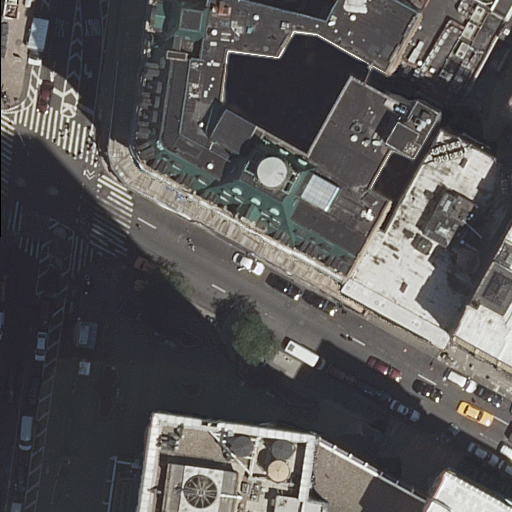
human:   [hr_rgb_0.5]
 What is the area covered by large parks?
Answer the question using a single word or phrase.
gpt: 0m2

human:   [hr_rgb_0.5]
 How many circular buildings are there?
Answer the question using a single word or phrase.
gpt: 0

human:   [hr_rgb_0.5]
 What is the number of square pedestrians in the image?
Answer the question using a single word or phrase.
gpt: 0

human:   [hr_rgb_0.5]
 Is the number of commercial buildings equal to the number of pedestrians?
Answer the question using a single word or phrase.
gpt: no

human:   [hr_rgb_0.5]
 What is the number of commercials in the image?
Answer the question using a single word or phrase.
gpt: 1

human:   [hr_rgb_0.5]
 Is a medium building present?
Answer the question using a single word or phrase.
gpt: yes

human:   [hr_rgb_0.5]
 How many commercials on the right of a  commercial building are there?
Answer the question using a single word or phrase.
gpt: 0

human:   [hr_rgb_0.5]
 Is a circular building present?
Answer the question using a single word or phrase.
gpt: no

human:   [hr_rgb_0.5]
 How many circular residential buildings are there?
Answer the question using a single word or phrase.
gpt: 0

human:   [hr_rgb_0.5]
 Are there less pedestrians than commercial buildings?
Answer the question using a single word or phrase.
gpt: yes

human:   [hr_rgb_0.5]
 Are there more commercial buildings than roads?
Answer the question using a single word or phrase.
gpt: no

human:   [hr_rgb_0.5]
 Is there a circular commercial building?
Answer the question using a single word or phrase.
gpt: no

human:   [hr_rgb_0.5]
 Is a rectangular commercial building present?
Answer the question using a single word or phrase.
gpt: yes

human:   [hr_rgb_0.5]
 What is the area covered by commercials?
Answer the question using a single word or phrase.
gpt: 3119m2

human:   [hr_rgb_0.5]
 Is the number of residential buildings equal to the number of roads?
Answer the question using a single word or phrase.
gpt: no

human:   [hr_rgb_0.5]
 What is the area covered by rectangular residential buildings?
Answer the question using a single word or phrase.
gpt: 555m2

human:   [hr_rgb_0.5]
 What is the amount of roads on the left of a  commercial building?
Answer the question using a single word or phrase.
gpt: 8

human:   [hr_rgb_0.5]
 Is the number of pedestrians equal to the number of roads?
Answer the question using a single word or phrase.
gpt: no

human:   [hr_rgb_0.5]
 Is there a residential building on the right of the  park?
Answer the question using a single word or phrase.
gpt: yes

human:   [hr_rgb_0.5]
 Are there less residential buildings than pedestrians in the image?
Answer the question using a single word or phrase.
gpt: no

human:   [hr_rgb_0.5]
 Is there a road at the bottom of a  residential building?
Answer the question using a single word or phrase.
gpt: yes

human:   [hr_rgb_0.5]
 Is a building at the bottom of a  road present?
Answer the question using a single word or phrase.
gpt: yes

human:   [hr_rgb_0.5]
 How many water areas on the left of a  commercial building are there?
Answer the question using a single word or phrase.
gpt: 0

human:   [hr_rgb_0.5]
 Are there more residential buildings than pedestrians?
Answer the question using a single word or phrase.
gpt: yes

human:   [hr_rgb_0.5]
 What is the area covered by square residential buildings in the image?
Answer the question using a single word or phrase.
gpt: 0m2

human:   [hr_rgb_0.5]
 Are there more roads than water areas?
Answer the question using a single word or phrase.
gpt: yes

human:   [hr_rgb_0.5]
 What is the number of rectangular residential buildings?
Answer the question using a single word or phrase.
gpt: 2

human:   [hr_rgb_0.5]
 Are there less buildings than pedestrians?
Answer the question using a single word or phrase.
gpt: no

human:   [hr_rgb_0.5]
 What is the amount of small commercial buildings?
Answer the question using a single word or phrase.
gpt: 3

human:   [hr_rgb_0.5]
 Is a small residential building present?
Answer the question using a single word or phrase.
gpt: yes

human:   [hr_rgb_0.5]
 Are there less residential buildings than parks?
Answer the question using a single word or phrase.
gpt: no

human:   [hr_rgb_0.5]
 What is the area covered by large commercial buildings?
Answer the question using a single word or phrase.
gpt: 0m2

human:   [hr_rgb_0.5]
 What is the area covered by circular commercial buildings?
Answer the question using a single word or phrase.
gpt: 0m2

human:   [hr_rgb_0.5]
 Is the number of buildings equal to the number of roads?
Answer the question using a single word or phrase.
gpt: no

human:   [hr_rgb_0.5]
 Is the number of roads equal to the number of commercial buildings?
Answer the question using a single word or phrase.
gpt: no

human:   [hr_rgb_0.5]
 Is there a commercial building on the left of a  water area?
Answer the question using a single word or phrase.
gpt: no